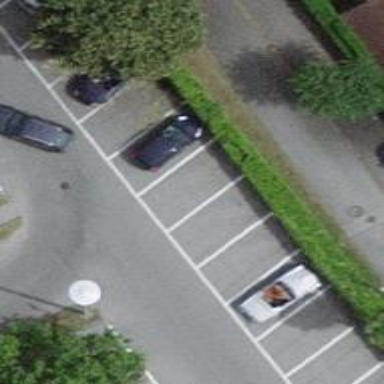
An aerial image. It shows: Asphalt parking aisle road for service vehicles.